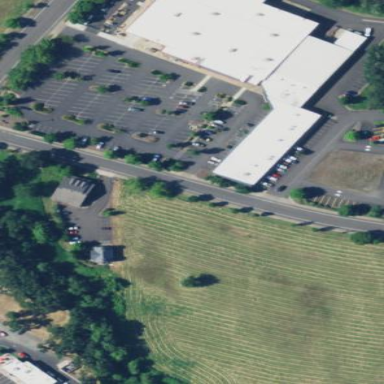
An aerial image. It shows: Commercial building.